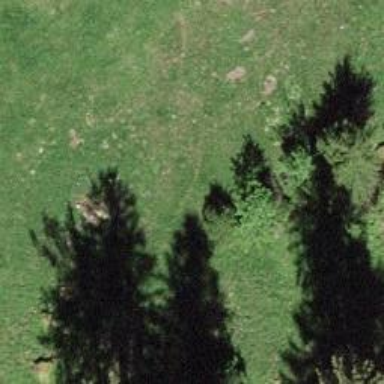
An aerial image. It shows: Single tag "natural: tree."